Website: home-depot
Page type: payment
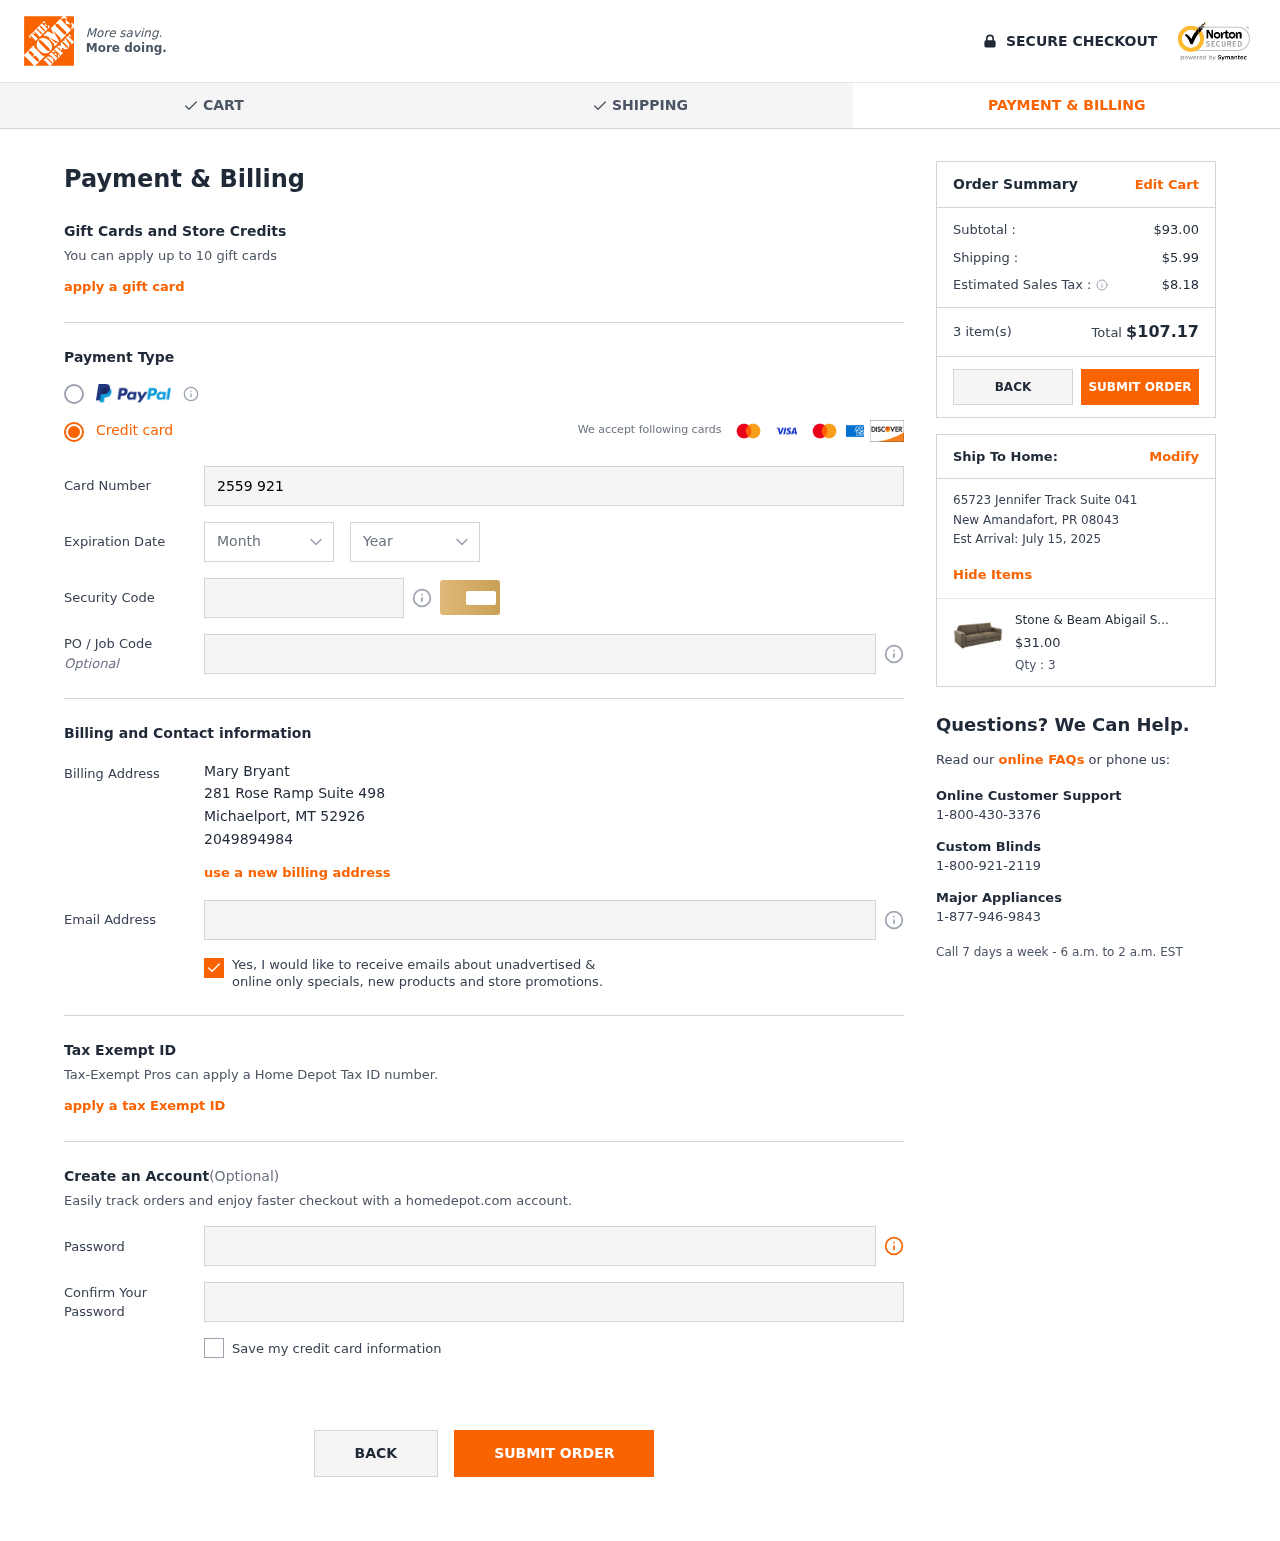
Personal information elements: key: PII_CARD_CVV
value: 235
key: PII_CARD_EXPIRY_MONTH
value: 12
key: PII_CARD_EXPIRY_YEAR
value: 29
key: PII_CARD_NUMBER
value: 2559 9218 1864 8808
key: PII_CITY
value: Michaelport
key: PII_CITY2
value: New Amandafort
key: PII_EMAIL
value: mary.bryant@yahoo.com
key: PII_FULLNAME
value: Mary Bryant
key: PII_PHONE
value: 2049894984
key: PII_POSTCODE
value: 52926
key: PII_POSTCODE2
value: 08043
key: PII_STATE_ABBR
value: MT
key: PII_STATE_ABBR2
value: PR
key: PII_STREET
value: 281 Rose Ramp Suite 498
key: PII_STREET2
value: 65723 Jennifer Track Suite 041
Product elements: key: PRODUCT1_NAME
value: Stone & Beam Abigail Sofa Couch, 86"W, Golden Brown
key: PRODUCT1_PRICE
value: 31
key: PRODUCT1_QUANTITY
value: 3
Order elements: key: ORDER_SUBTOTAL
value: $93.00
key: ORDER_SHIPPING_COST
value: $5.99
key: ORDER_TAX
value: $8.18
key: ORDER_NUM_ITEMS
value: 3 item(s)
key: ORDER_TOTAL
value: $107.17
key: ORDER_DELIVERY_DATE
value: July 15, 2025